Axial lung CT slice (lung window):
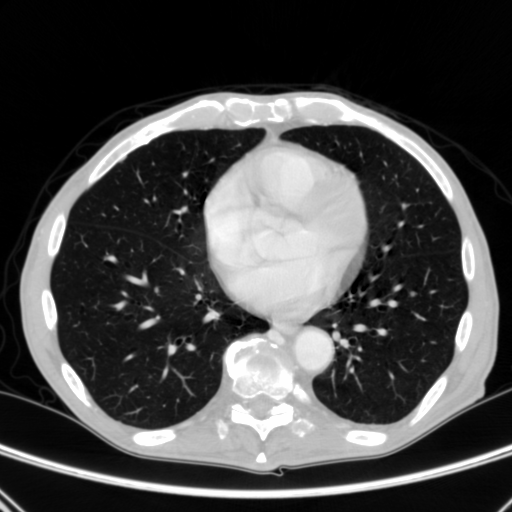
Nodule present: yes
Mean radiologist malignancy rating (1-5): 3